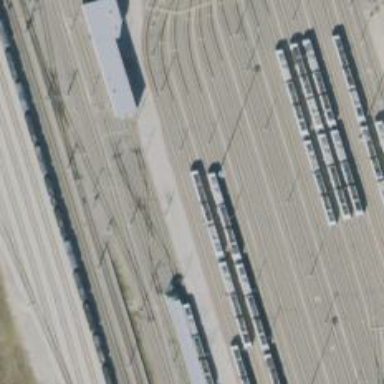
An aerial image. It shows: Railway crossing.